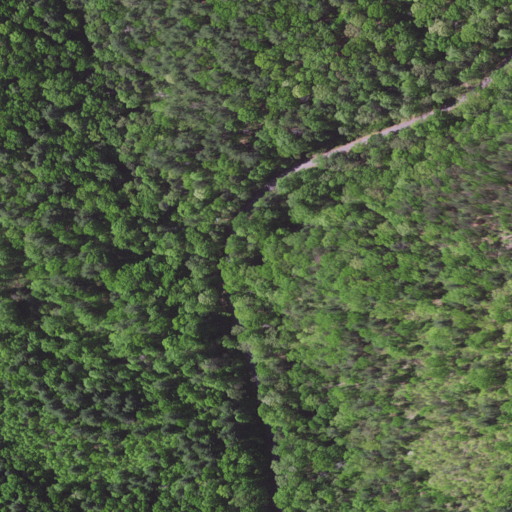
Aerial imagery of valley in Virginia named Grants Hollow containing mixed forest, evergreen forest, open development, and deciduous forest